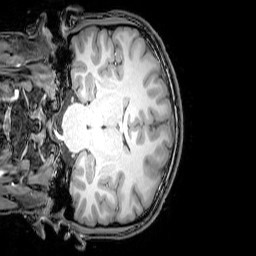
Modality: T1w
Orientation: coronal
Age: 21
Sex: male
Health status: healthy
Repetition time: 0.081 s
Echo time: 0.037 s